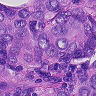
Metastatic tissue present: yes